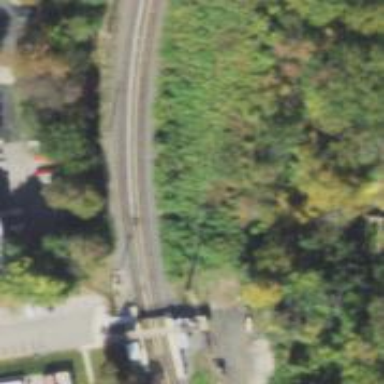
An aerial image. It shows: Light rail electrified railway.